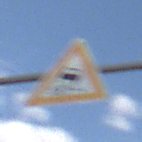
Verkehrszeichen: SchleuderOderRutschgefahr
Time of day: Midday
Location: Outdoor (Nature)
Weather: PartlyCloudy
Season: NotSpecified
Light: Natural